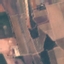
Land use / land cover class: PermanentCrop